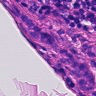
Metastatic tissue present: yes